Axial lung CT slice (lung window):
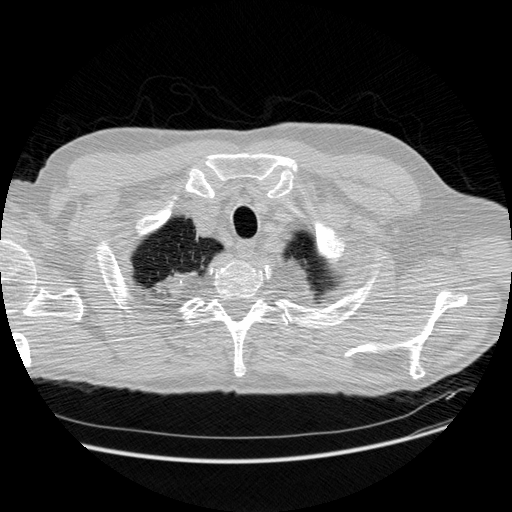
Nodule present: no